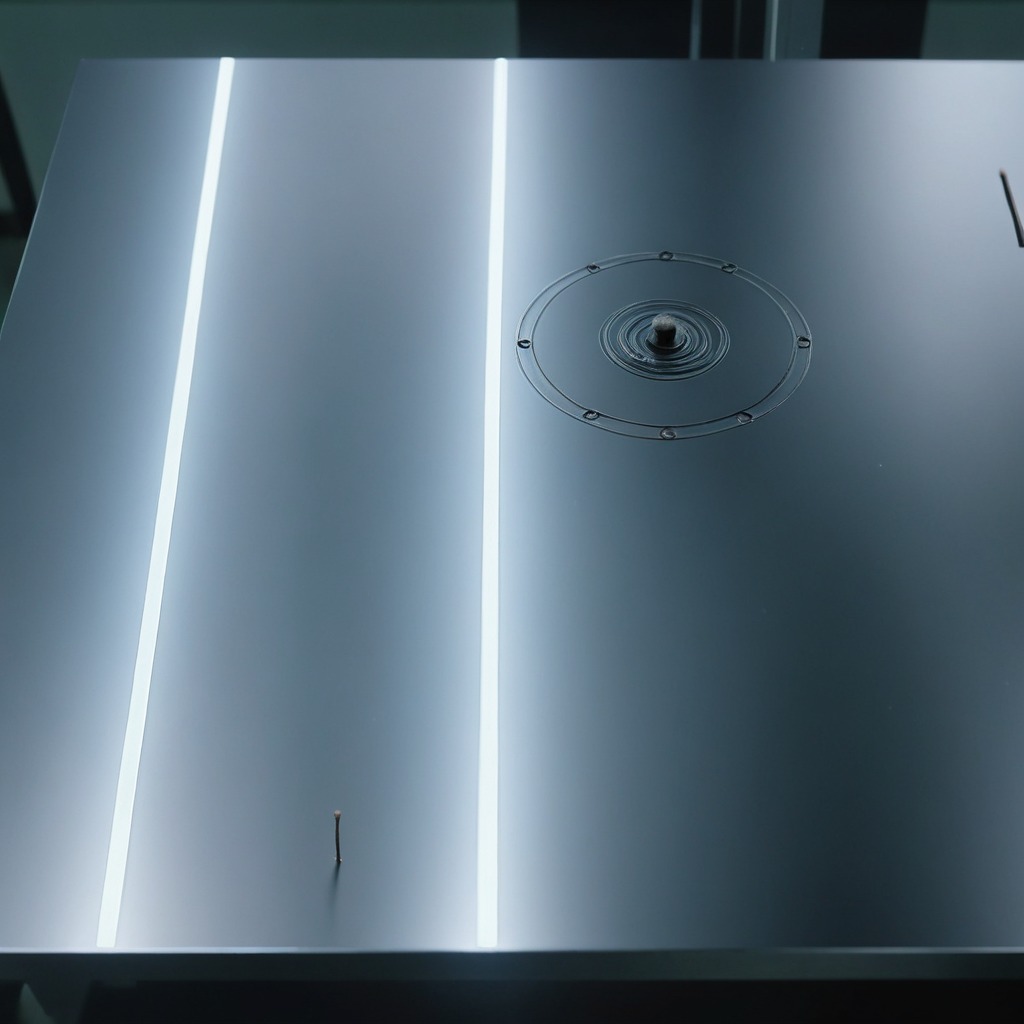
A nail lying on a metal table in a machine shop under fluorescent lights.